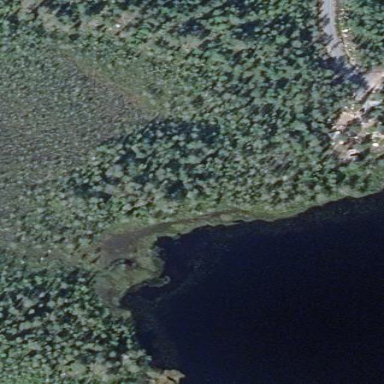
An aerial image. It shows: String bog wetland area.